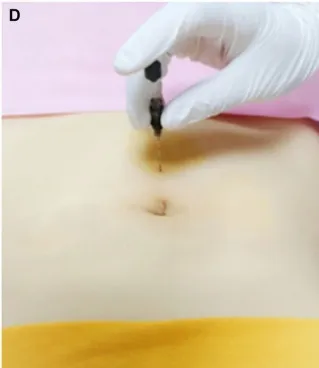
Process of thread-embedding therapy. (D) Puncture the needle into the acupoint. Then, push the needle core while withdrawing the needle tube at the same time.
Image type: radiology (x_ray)